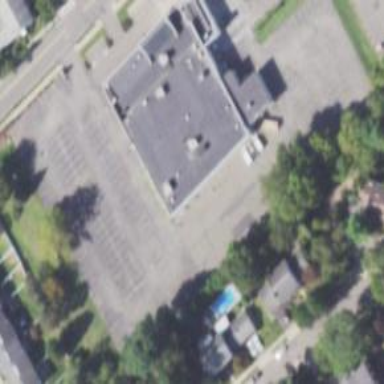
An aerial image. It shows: Building.